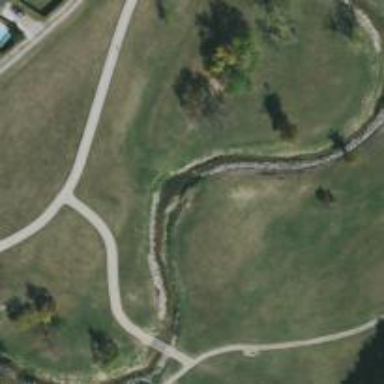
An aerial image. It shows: Disc golf hole.